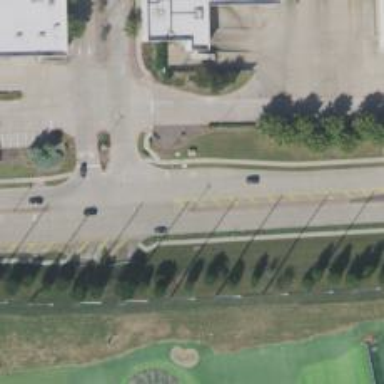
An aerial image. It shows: Tertiary road with separate sidewalks.